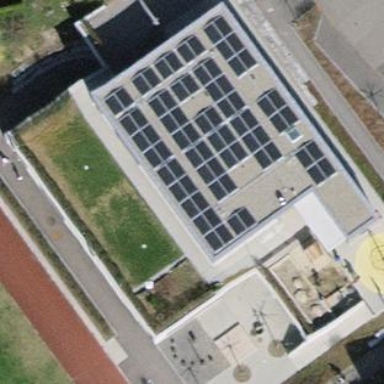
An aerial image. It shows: School building.